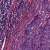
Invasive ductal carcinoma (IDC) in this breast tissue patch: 0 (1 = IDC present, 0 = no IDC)